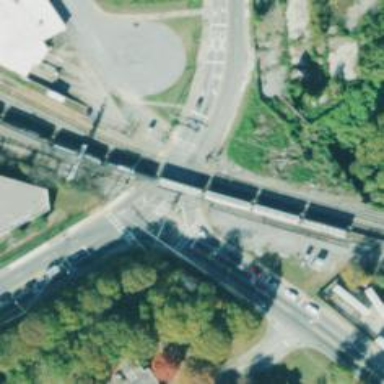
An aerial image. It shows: Railway crossing.